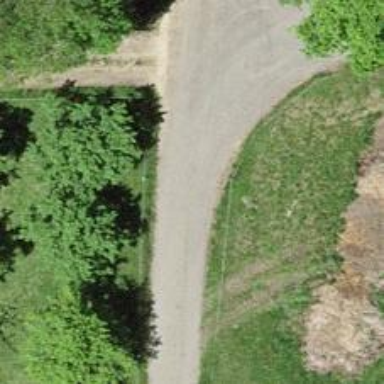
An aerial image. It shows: Paved track with grade1 quality.